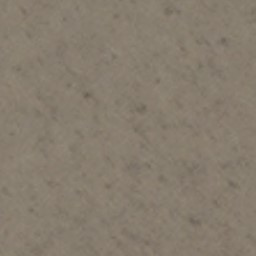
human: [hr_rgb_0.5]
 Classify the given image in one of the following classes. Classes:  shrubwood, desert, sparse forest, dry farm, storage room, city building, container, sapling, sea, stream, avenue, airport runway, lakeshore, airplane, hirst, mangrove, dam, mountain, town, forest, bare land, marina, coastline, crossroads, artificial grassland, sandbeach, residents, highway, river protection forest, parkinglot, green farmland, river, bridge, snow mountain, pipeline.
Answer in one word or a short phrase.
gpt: bare land